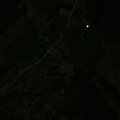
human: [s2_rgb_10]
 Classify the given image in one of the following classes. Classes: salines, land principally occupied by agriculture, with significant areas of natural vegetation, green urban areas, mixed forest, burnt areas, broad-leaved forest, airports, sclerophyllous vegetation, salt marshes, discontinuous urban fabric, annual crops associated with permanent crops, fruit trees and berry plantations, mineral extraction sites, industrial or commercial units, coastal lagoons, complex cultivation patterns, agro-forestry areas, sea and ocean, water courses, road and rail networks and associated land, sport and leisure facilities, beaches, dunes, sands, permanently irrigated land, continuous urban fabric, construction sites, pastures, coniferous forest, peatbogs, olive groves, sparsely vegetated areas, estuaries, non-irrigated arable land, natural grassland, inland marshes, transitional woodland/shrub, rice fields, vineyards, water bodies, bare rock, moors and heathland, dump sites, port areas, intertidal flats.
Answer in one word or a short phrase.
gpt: discontinuous urban fabric, land principally occupied by agriculture, with significant areas of natural vegetation, mixed forest, transitional woodland/shrub